Question: Previously, when I first design a stock application related software, I decide to use 'java.util.Date' to represent date/time information of a stock.
Later, I realize most of the methods in 'java.util.Date' is deprecated. Hence, very soon, I refactor all my code to make use of 'java.util.Calendar'
However, there is 2 shortcomings I encounter.
1. Construct java.util.Calendar is comparative slower than java.util.Date
2. Within the accessors getCalendar method of Stock class, I need to clone a copy, as Calendar is a mutable class
Here is the current source code for <URL>
Recently, I discover <URL>. I do the following benchmarking, by creating 1,000,000 'java.util.Date', 'java.util.Calendar' and 'org.joda.time.DateTime'. I found 'org.joda.time.DateTime' performs better than 'java.util.Calendar', during instantiation.
Here is the benchmarking result.
This instantiation speed is important, especially many instance of Stocks will be created, to represent a long price history of a stock.
Do you think is it worth to migrate from Java Calendar to Joda Date Time, to gain application speed performance? Is there any trap I need to pay attention to?
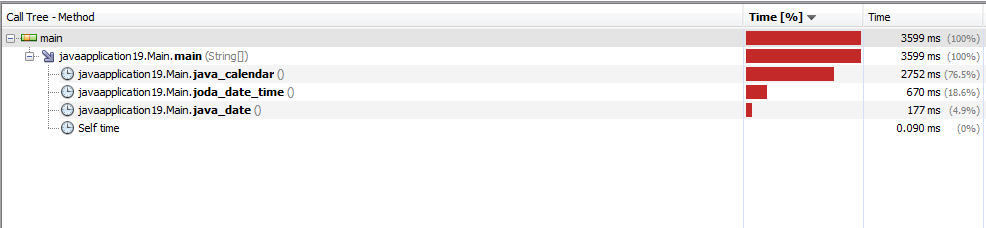
Answer: Note that 'java.util.Date' is mutable too - so if it's a problem now you're using 'Calendar', it would have been a problem using 'Date' too. That said, using Joda Time is worth doing just because it's a much, much better API.
How certain are you that performance is an issue in your particular app? You say there will be "many instances" of 'Stock' created... how many? Have you profiled it? I wouldn't expect it to actually make a significant difference in most situations. It's not obvious from your benchmarking graph what you're actually measuring.
Moving to Joda Time is a good idea in general, but I would measure the performance to see how much difference it makes for you.